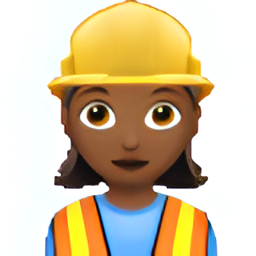
Name: female construction worker type 5
Emoji: 👷🏾‍♀️
Group: People & Body
Sub-group: person-role